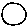
Label: circle